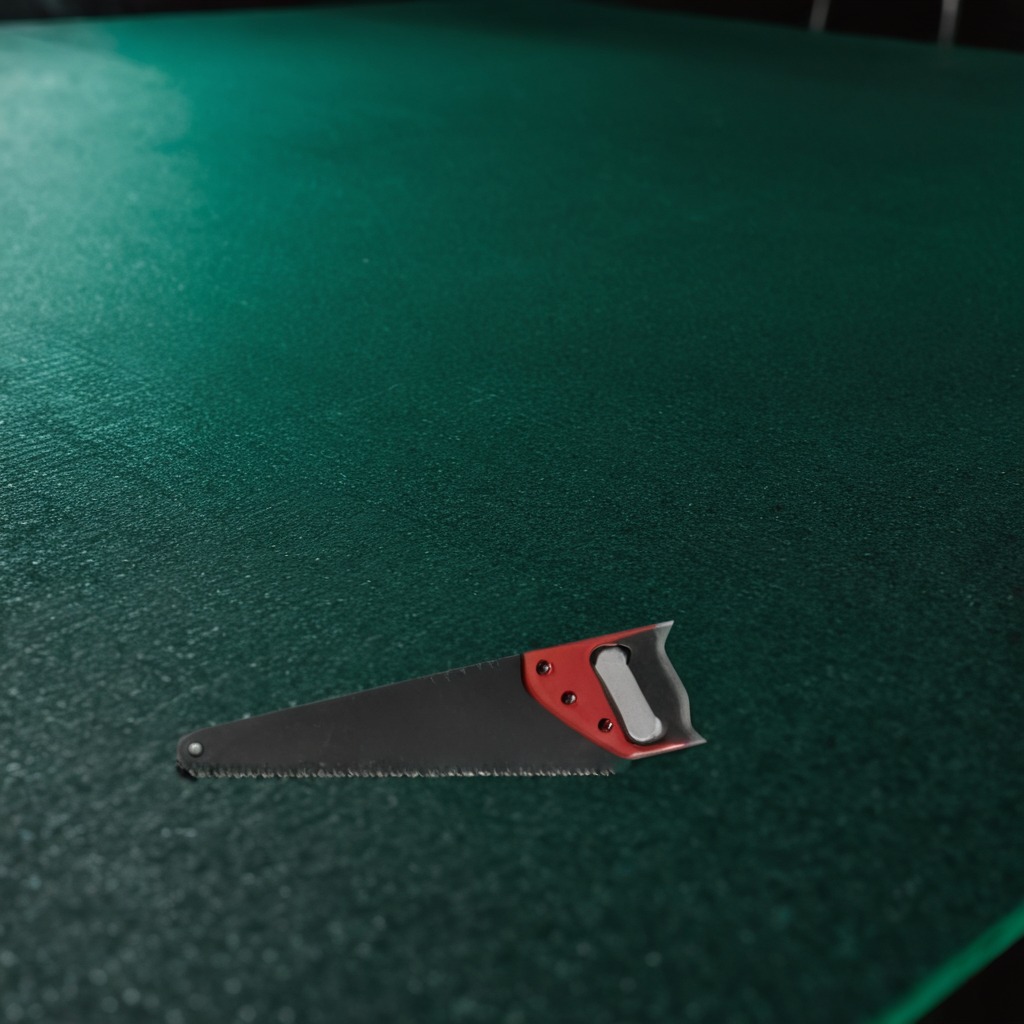
A metal saw is lying on a clean granite tabletop covered with a green rubber mat inside a workshop at night.